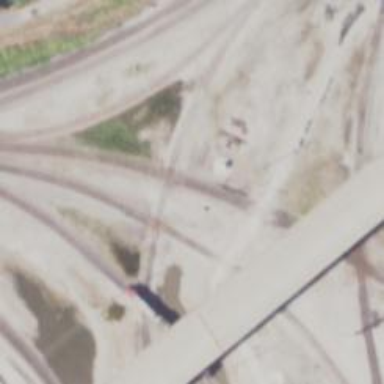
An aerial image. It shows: Railway crossing.